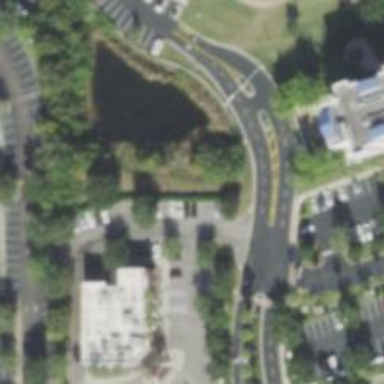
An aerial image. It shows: Service road with sidewalk on the left.